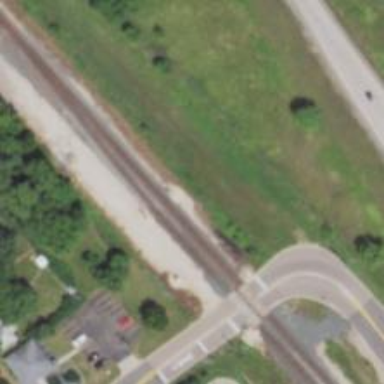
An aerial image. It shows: Railway signal.